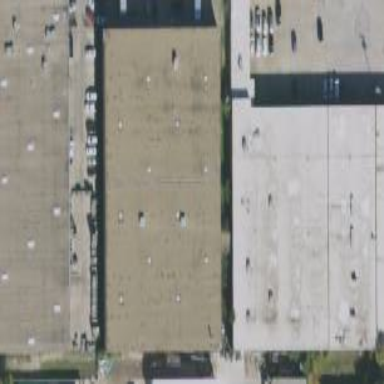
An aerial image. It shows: Warehouse building.